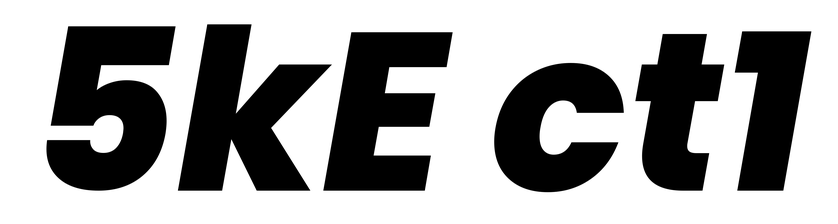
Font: Poppins-ExtraBoldItalic